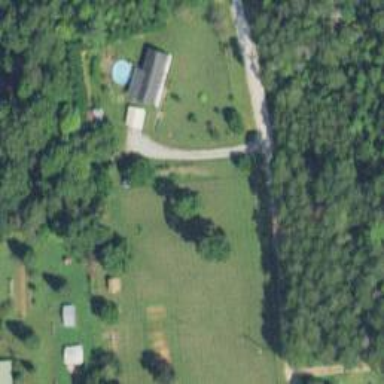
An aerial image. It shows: Driveway.